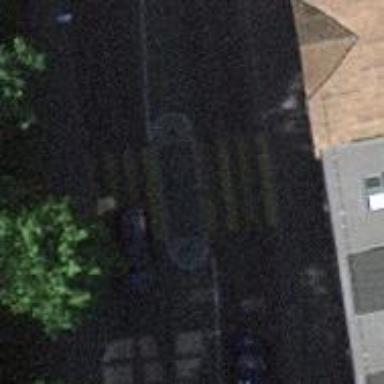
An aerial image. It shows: Marked pedestrian crossing with zebra designation and central island.